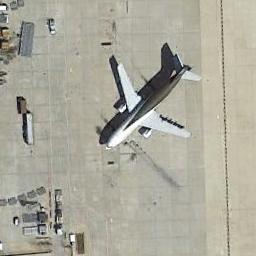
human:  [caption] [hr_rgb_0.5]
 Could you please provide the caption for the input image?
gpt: An aircraft was parked on the ground .

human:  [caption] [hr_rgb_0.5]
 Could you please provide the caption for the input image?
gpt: A plane parked on the open area with a rectangular texture and some facilities and cars in front of it .

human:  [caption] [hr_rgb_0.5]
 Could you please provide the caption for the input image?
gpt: A white airplanes  with a green pattern was on the airport beside many  containers .

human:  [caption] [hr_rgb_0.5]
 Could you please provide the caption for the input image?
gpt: There is an airplane parked on the runway .

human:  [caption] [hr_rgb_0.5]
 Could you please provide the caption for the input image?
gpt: One plane is in the open space next to the sparse cluster of buildings .